Field crop: tomato
Growth stage: 2
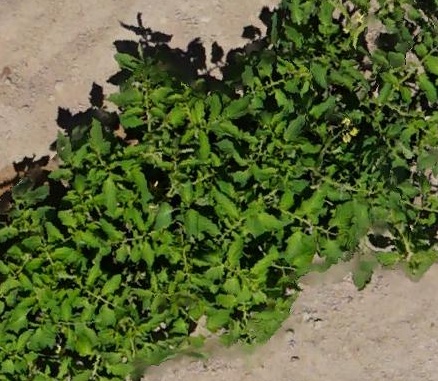
Species: tomato